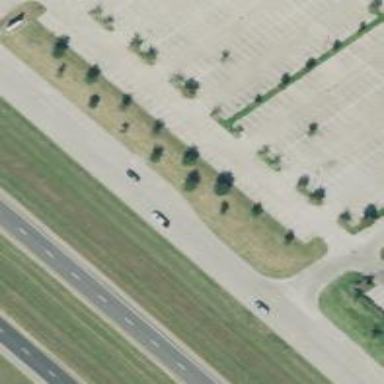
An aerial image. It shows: Secondary road with frontage road alongside.